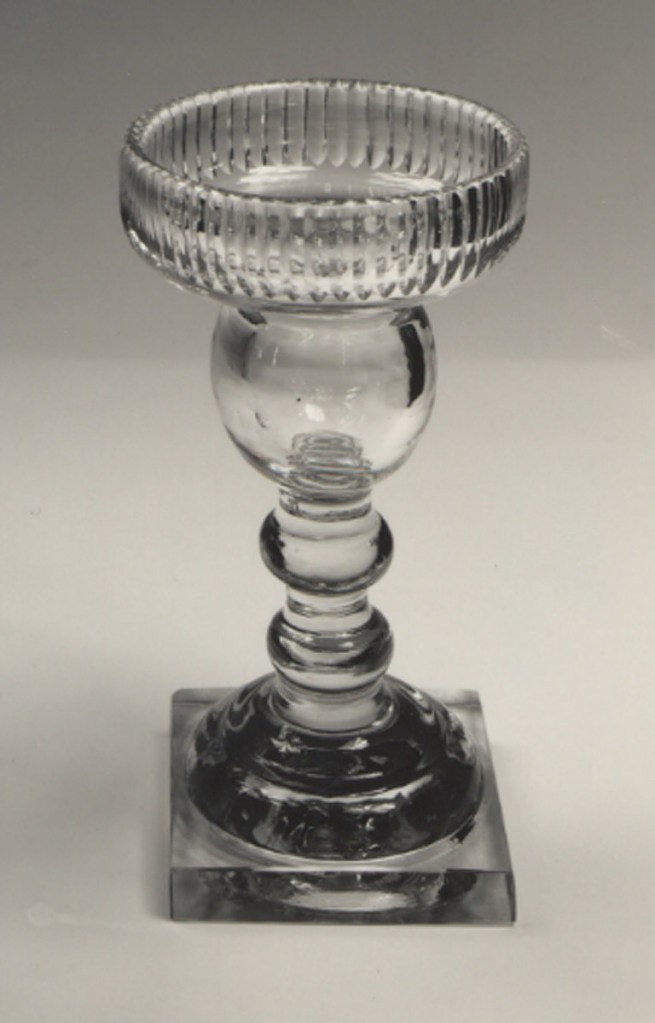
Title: Candlestick
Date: ca. 1790
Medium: glass
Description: Tall double-knopped shaft on domed, stepped base with thick square foot, bulbous nozzle, wide drip pan with up-turned edge cut with vertical flutes;removable brass drip pans; glass clear and heavy; shaft leans to one side.